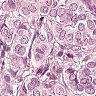
Metastatic tissue present: yes